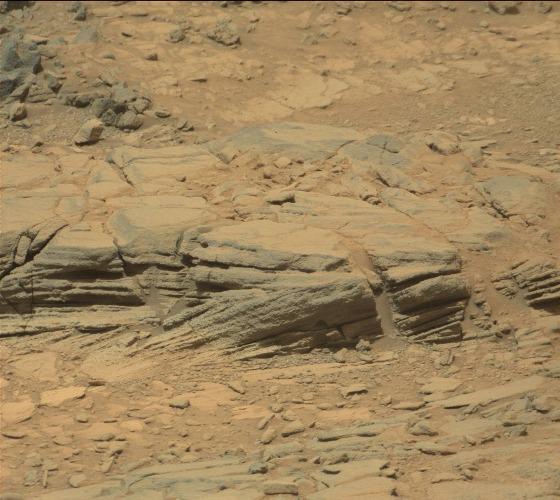
Terrain classes present: Bedrock, Gravel / Sand / Soil, Rock, Shadow